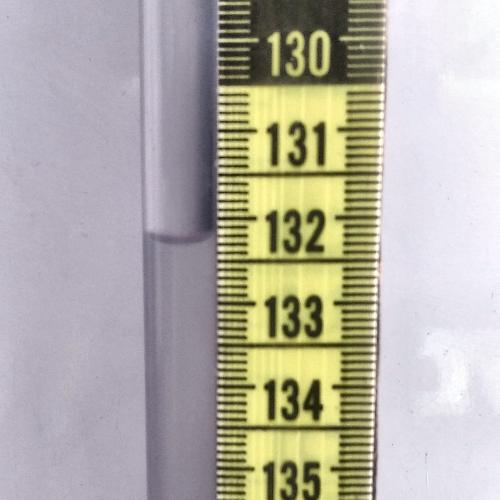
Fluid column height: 132.2 cm